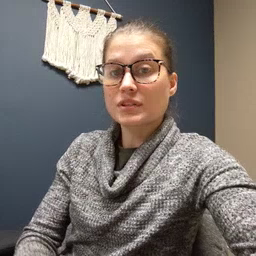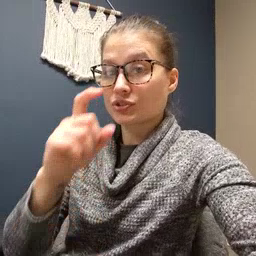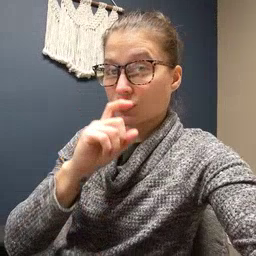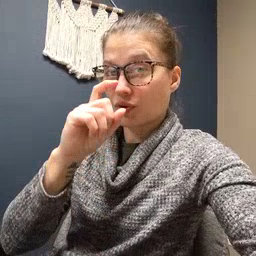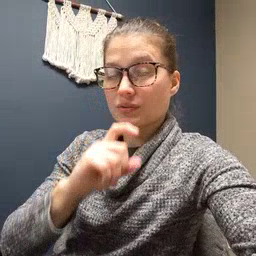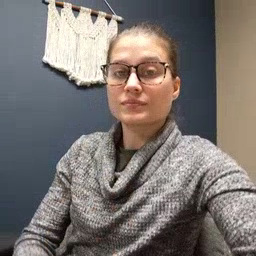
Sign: doll